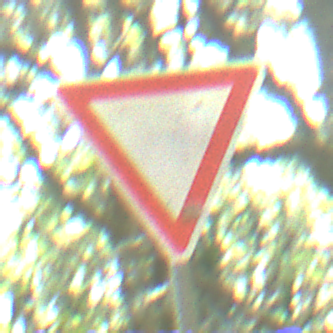
Verkehrszeichen: VorfahrtGewaehren
Umgebung: Outdoor, Nature
Tageszeit: Midday
Wetter: Clear
Licht: Natural
Jahreszeit: NotSpecified
Kontrast: LowContrast